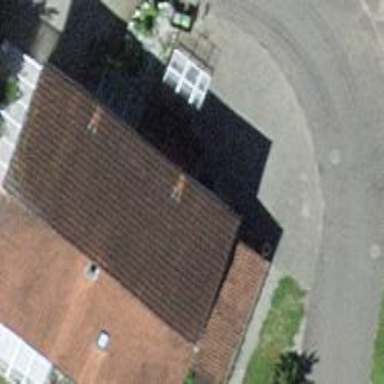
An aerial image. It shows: Building with tile roof.